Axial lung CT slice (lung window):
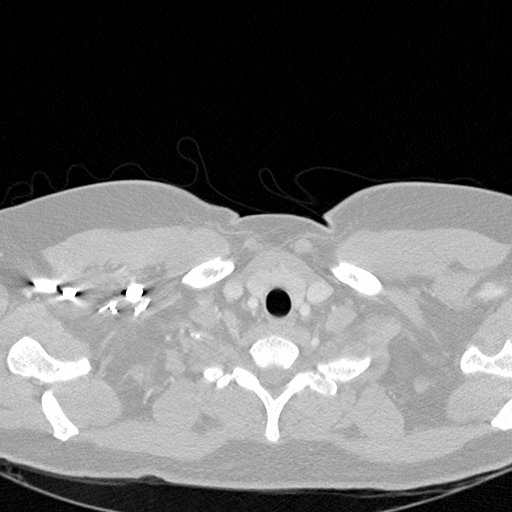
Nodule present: no